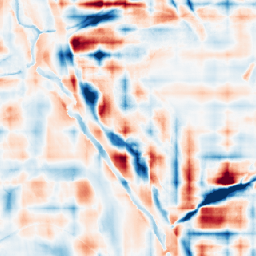
Category: wavelet
Decomposition family: wavelet_reverse_biorthogonal
Decomposition parameters: wavelet: rbio2.4
level: 5
Upsampling method: nearest
Upsampling parameters: scale: 8
Upsampling scale: 8